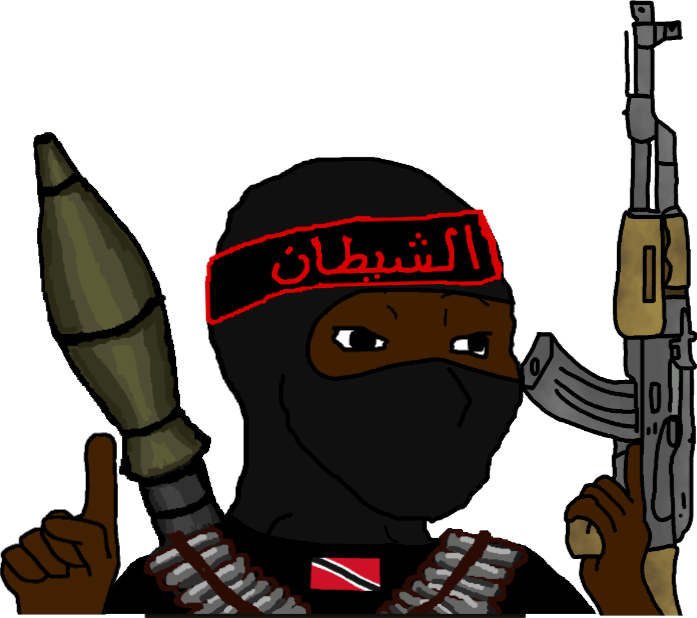
Label: 5_Blackjak